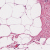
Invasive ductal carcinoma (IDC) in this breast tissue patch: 0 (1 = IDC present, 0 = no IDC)